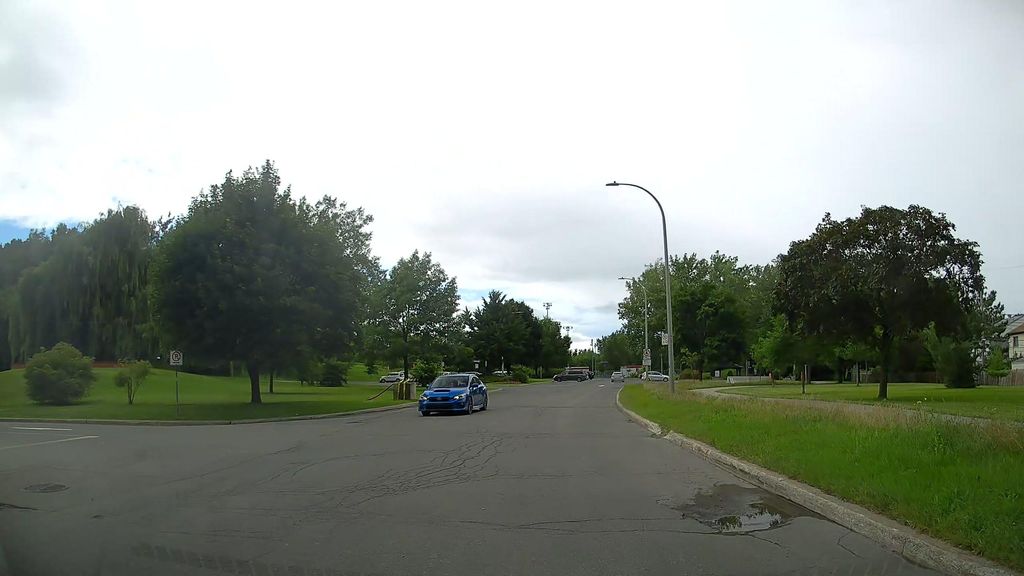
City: montreal